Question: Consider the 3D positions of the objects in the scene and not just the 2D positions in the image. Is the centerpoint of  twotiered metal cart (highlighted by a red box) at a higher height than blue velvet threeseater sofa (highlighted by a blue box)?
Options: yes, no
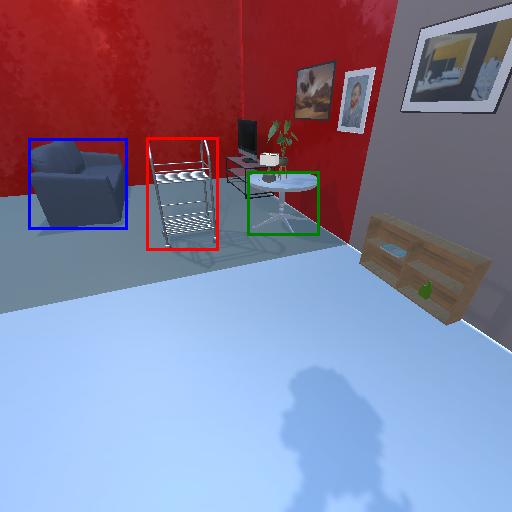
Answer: yes